Aerial crown-view tile of a tropical tree (Barro Colorado Island, Panama), acquired 20250217:
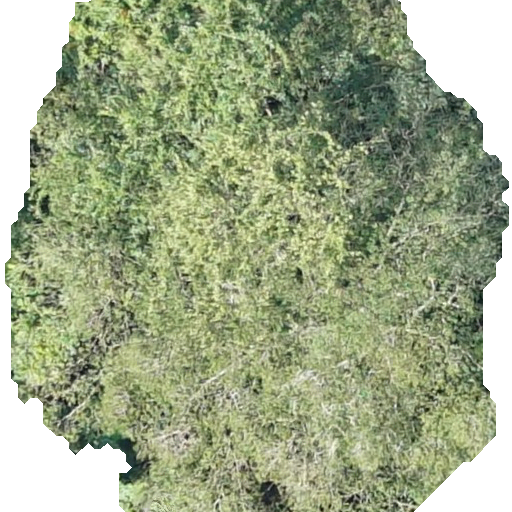
Species: Hura crepitans
GBIF accepted scientific name: Hura crepitans
Crown area: 341.485 m²